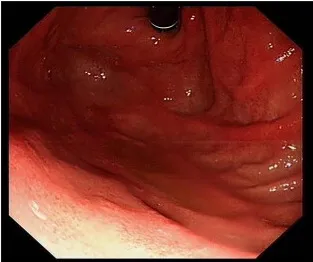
Representative images of upper endoscopy indicating scattered flat hyperemia and erosion of the gastric antrum and duodenum. Gastric fundus.
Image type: endoscopy (gi_endoscopy)